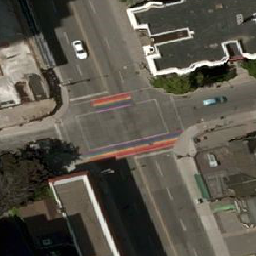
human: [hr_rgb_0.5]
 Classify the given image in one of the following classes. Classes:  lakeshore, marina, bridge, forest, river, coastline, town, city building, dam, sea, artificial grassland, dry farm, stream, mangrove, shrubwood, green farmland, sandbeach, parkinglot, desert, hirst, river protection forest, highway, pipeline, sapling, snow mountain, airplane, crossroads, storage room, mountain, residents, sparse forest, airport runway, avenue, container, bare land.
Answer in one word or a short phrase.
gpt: crossroads